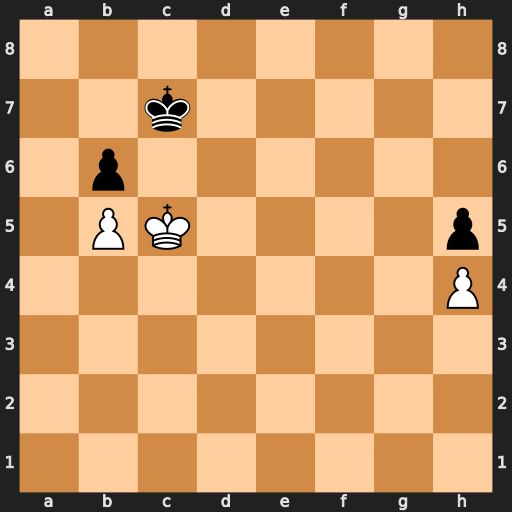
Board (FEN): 8/2k5/1p6/1PK4p/7P/8/8/8
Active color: w
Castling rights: -
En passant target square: -
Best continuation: Kd5 Kd7 Ke5